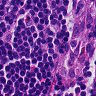
Metastatic tissue present: no